Brain MRI, t2w sequence, axial 2D slice.
Patient: age 34, sex F, weight 95 kg, height 1.95 m
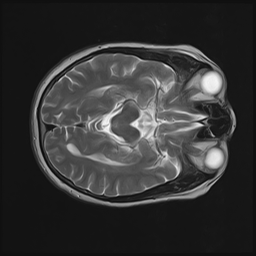